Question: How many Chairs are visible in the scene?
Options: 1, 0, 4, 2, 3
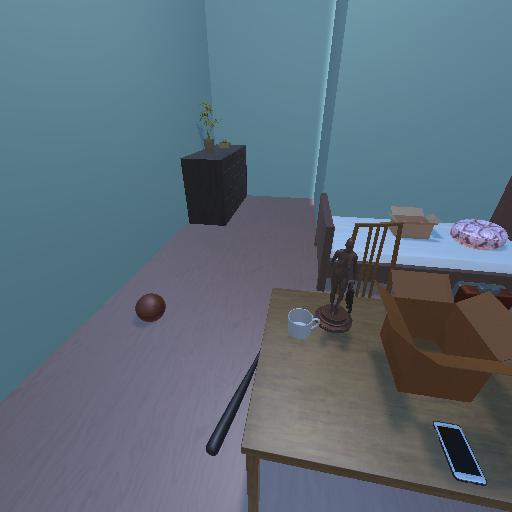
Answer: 1